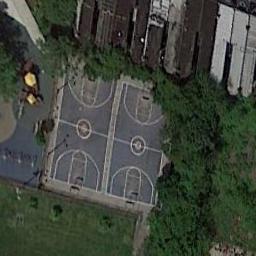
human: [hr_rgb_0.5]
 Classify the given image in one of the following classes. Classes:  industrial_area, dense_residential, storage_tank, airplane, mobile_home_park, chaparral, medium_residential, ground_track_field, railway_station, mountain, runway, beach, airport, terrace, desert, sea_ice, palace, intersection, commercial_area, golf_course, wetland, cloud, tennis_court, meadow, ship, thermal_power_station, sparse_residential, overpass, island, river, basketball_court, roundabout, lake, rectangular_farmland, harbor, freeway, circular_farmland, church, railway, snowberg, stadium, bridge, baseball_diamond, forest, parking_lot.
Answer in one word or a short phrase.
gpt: basketball_court